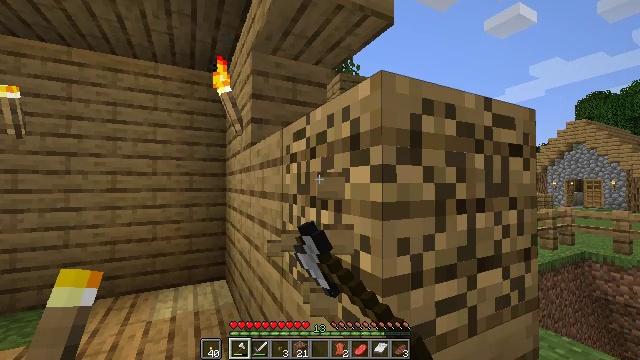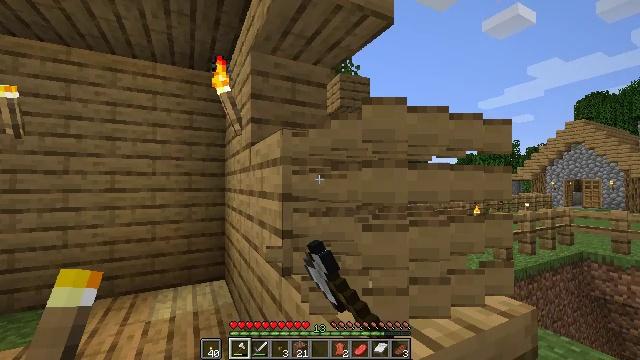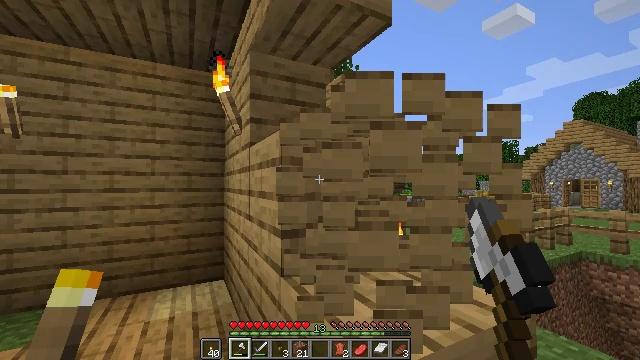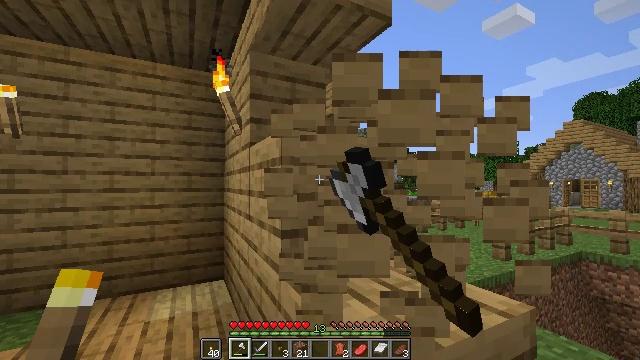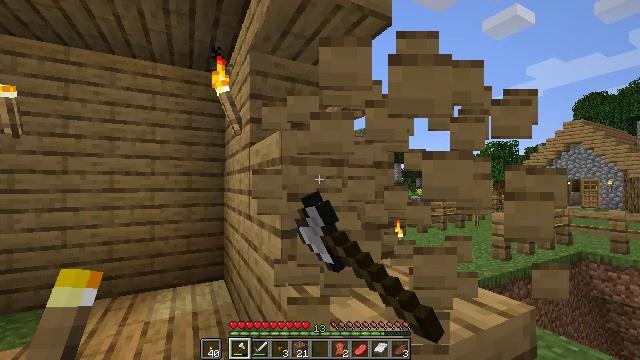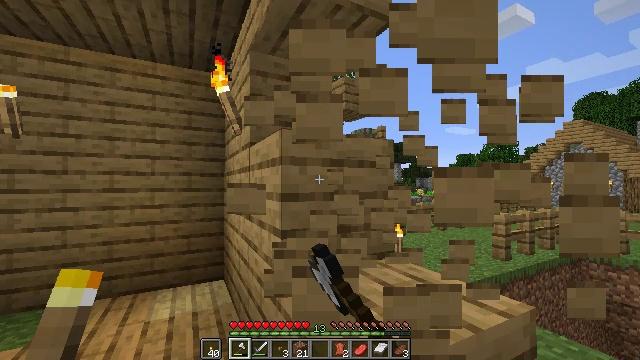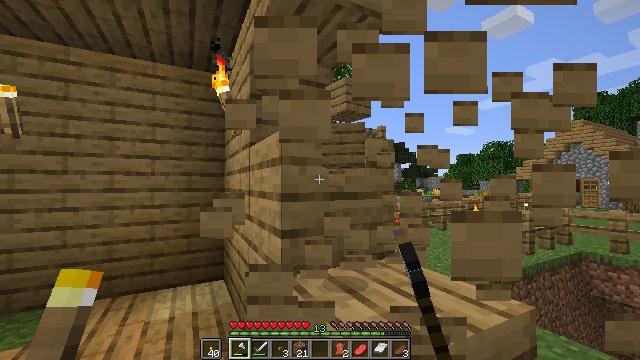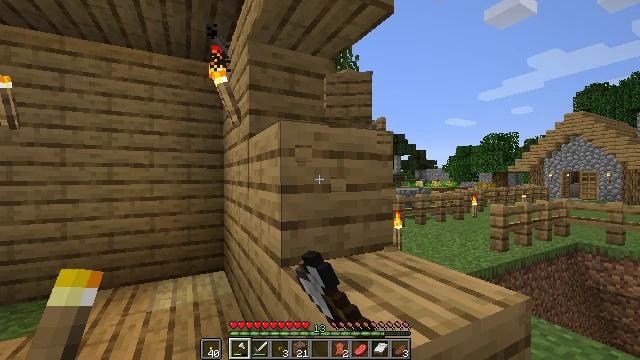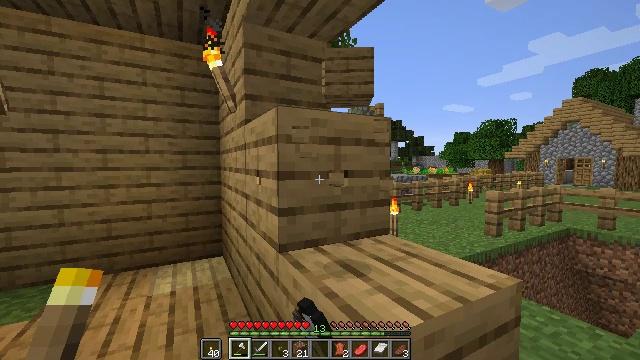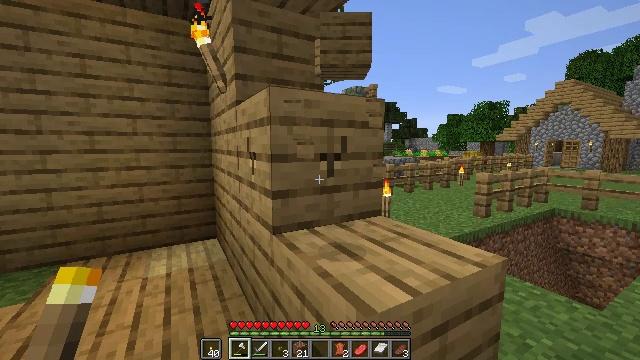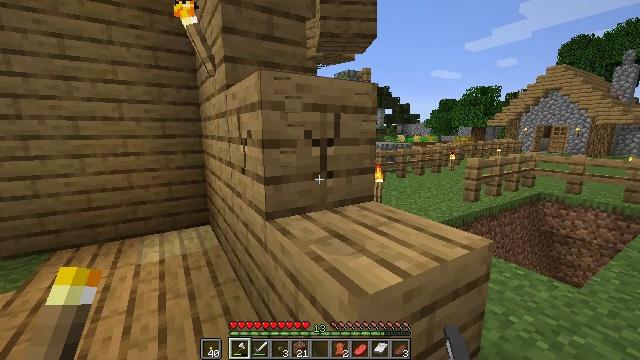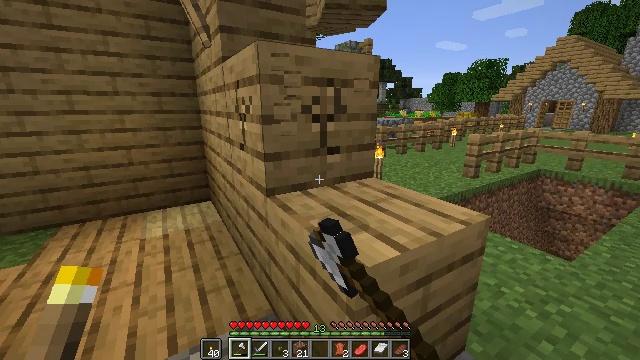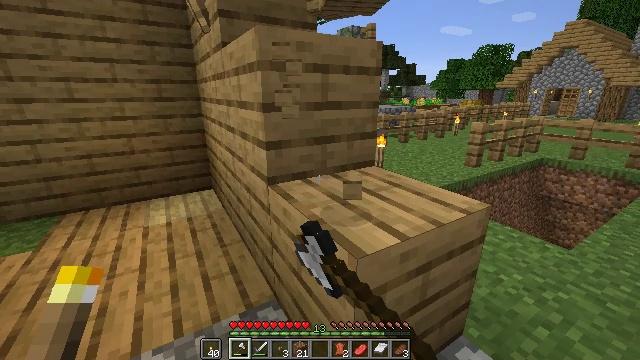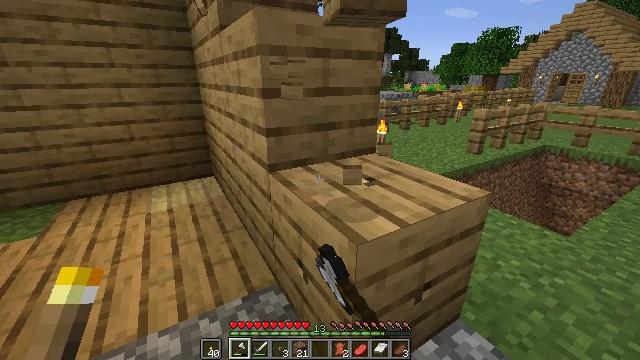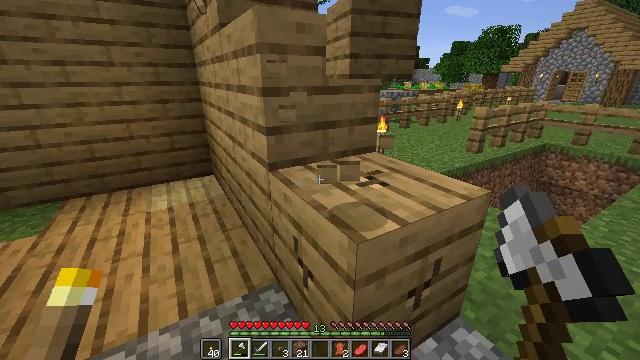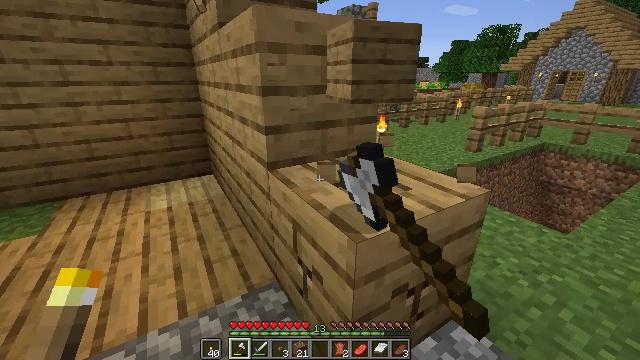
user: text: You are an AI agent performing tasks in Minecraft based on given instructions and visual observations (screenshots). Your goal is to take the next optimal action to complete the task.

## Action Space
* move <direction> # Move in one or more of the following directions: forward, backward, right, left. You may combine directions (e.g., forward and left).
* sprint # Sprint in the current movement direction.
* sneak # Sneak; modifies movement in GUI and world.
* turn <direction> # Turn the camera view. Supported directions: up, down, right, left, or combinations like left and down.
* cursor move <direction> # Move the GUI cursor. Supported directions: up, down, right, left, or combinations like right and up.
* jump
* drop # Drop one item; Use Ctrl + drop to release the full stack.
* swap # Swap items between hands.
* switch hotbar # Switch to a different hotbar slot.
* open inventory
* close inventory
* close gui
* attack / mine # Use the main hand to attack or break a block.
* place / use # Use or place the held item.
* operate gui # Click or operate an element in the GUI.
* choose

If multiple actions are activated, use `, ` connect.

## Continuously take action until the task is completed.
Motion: motion action
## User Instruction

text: Gather some oak planks.
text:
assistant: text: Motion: attack / mine
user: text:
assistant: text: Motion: attack / mine
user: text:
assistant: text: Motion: attack / mine
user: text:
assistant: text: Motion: attack / mine
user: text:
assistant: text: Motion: attack / mine
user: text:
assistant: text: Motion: attack / mine
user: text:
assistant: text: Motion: turn down, attack / mine
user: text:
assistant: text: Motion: turn down, attack / mine
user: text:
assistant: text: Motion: turn right and down, attack / mine
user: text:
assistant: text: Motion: turn right and down, attack / mine
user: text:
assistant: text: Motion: turn down, attack / mine
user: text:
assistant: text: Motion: turn down, attack / mine
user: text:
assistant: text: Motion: turn down, attack / mine
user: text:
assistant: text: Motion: attack / mine
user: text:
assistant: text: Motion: attack / mine
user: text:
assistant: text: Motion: attack / mine
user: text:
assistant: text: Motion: attack / mine
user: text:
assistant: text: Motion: attack / mine
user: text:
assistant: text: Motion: attack / mine
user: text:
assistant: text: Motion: attack / mine
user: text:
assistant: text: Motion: attack / mine
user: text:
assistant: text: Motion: attack / mine
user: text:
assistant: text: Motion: turn up, attack / mine
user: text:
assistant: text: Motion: turn left and up, attack / mine
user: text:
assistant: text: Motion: turn left and up, attack / mine
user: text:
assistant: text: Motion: turn up, attack / mine
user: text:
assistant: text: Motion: turn up, attack / mine
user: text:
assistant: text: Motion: move forward, turn left and up, attack / mine
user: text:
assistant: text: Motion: move forward, turn left and up, attack / mine
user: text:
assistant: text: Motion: move forward, attack / mine